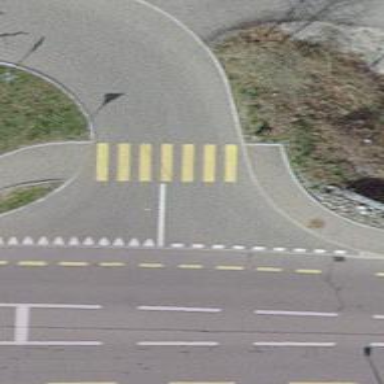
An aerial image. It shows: Uncontrolled zebra crossing on the road.